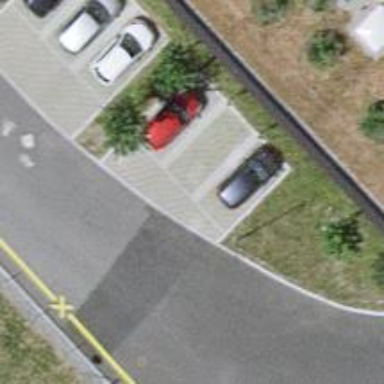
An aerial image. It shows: Street side parking area.